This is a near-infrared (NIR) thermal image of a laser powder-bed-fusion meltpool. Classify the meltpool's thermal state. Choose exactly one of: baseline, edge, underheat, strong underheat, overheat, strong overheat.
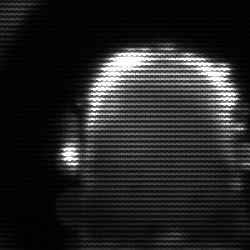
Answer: baseline